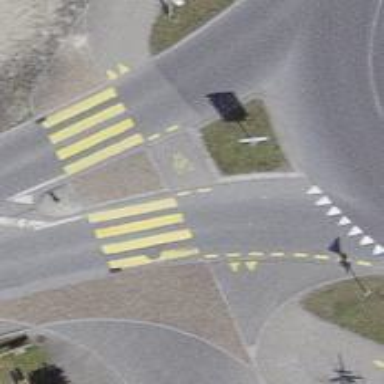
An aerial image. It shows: Crossing on asphalt path.